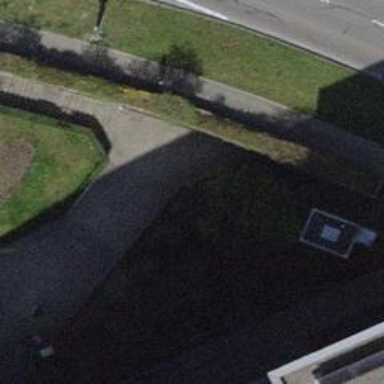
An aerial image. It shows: Concrete footway passing through tunnel.